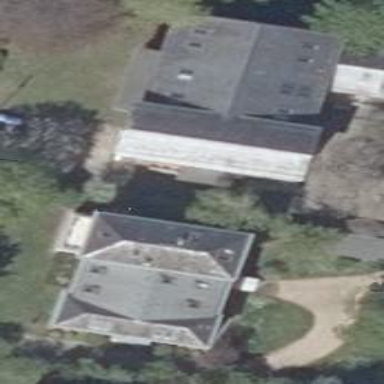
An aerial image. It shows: Historic beige house with gabled gray roof. The roof is oriented across the building.